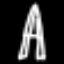
Label: The Eiffel Tower